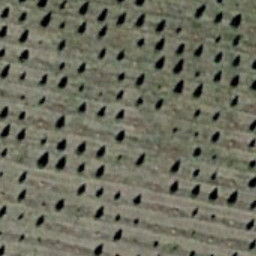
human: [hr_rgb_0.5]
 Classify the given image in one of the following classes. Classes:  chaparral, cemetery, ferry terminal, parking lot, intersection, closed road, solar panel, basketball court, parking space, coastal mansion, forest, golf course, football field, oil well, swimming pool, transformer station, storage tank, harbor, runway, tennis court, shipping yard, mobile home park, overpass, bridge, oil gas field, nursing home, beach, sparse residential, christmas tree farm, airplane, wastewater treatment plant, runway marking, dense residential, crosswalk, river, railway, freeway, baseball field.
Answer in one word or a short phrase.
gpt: christmas tree farm